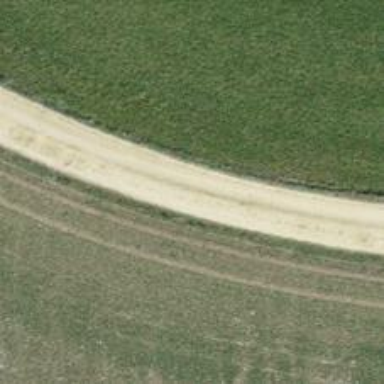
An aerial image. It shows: Unpaved track with grade2 surface.